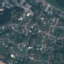
Land use / land cover: Residential